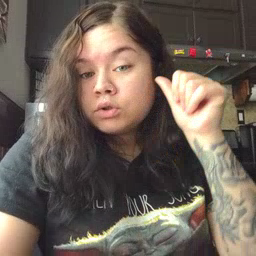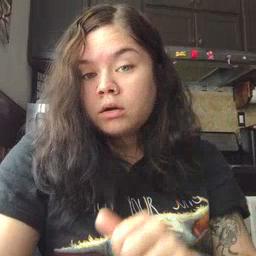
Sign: yesterday